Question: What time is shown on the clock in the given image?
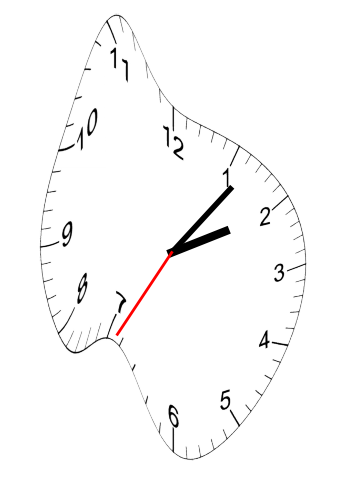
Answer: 02:06:35